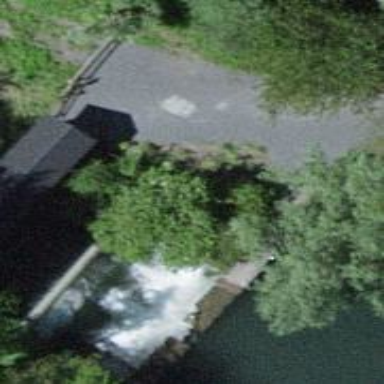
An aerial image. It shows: Water wheel power generator.